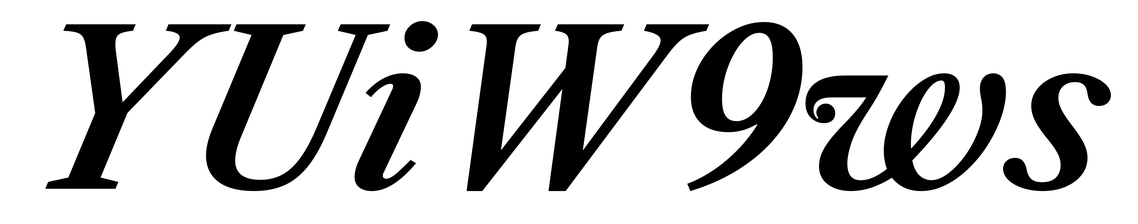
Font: LibreCaslonText-Italic_SemiBold_Italic